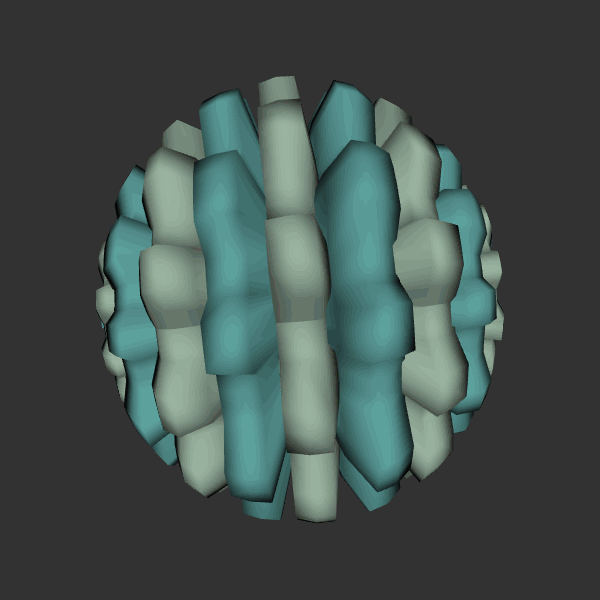
Background: dark